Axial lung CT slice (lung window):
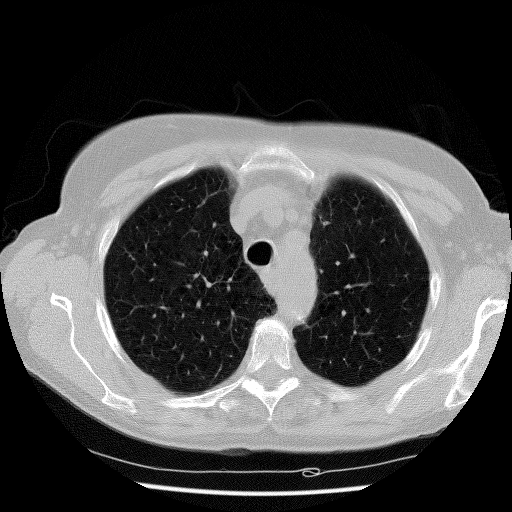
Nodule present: no